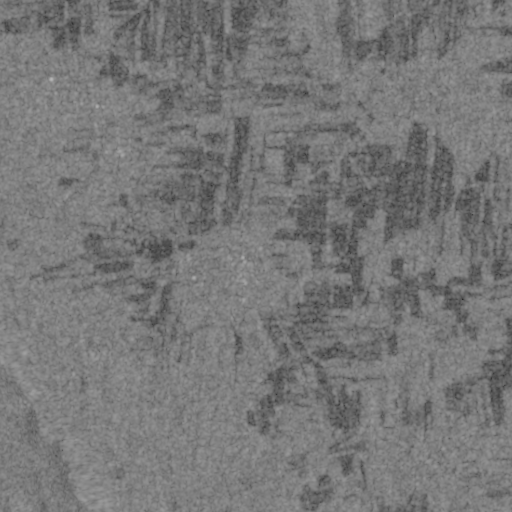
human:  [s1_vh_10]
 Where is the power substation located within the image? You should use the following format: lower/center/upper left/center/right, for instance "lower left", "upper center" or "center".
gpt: The power substation is located in the lower left of the image.
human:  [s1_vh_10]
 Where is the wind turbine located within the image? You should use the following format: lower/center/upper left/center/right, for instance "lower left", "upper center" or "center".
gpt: The wind turbine is located in the lower left of the image.
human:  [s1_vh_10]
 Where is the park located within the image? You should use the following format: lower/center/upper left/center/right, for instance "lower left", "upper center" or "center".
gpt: There is no park in the image.

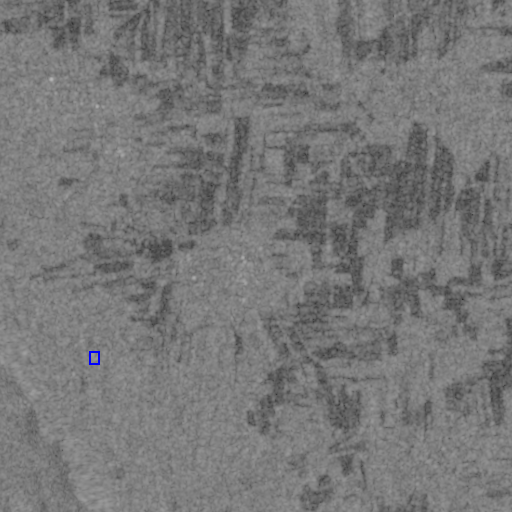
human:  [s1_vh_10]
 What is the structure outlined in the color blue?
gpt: The structure outlined in blue is a power substation.
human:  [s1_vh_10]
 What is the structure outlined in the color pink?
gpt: There is no pink outline.